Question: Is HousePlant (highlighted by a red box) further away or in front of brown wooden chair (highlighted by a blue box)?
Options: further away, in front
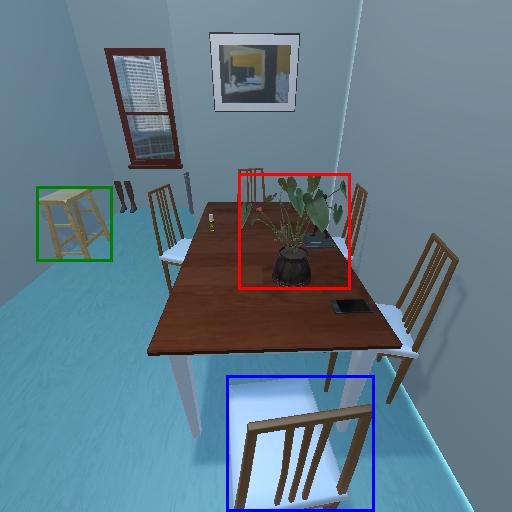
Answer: further away